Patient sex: F
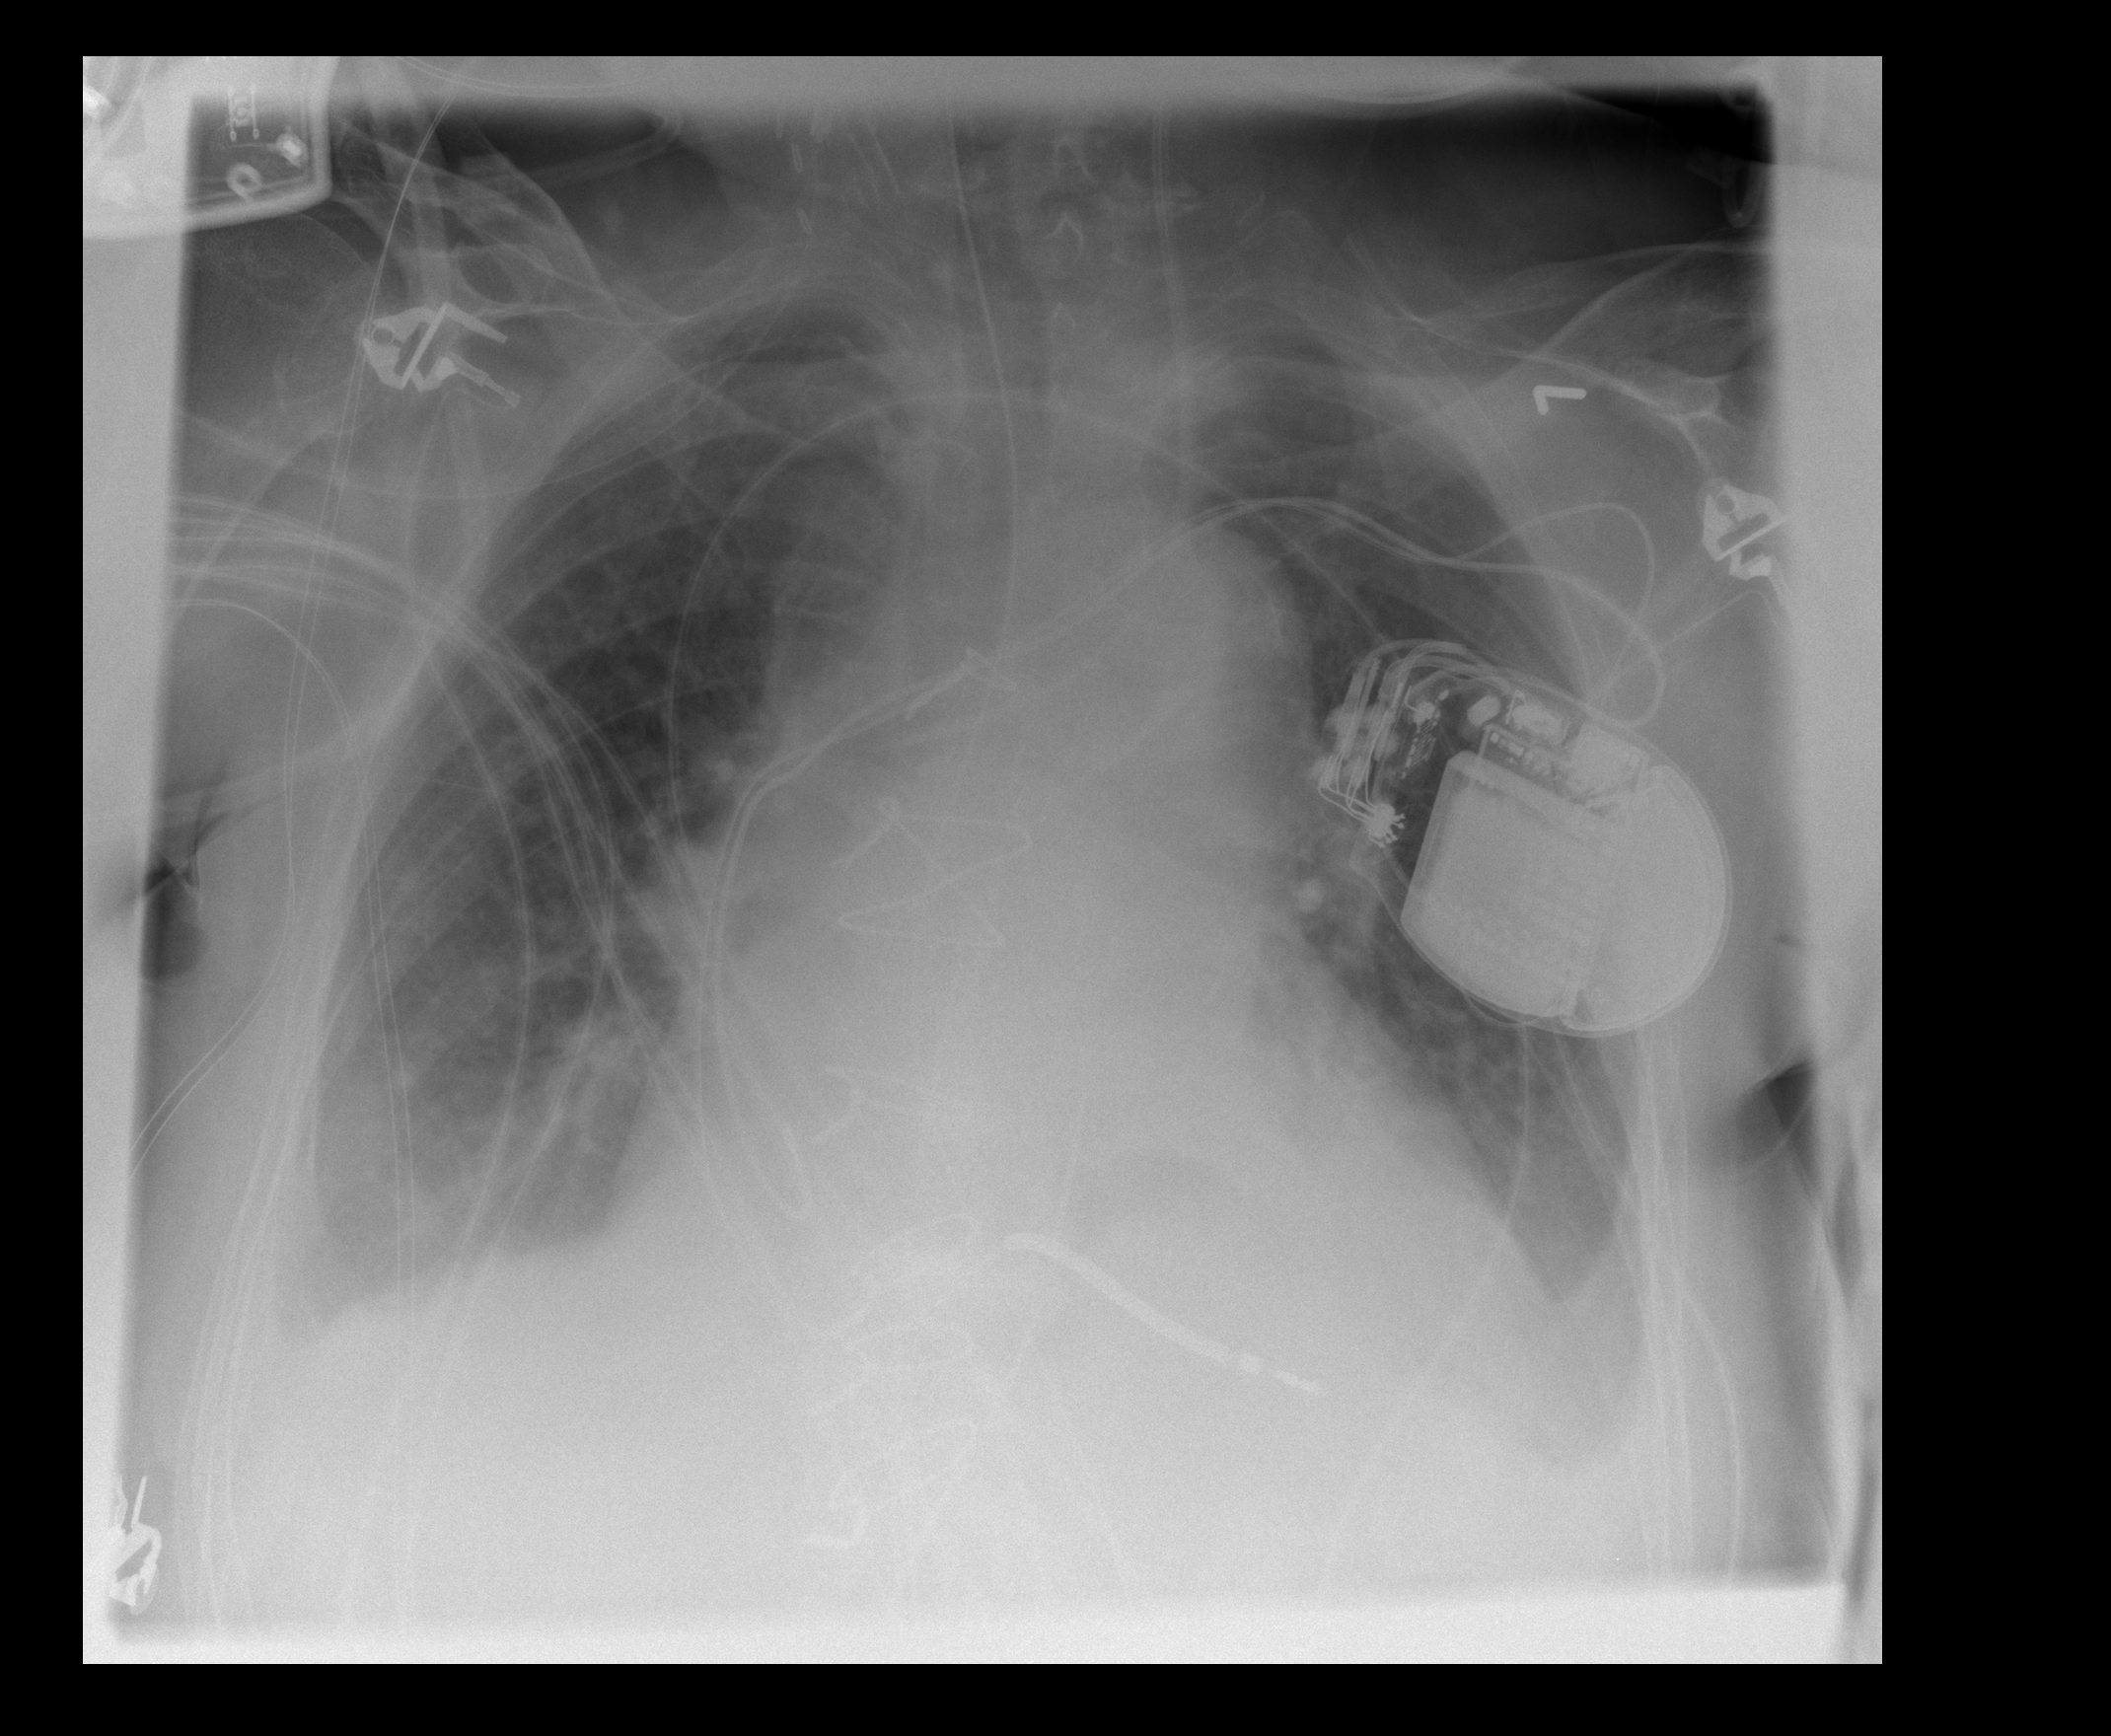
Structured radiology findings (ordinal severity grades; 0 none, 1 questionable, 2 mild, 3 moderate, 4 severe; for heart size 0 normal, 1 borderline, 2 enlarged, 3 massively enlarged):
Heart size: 2
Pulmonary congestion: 1
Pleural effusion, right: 2
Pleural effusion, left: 2
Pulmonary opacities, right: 0
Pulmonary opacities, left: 0
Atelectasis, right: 2
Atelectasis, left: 2